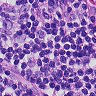
Metastatic tissue present: no